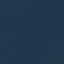
Land use / land cover: SeaLake